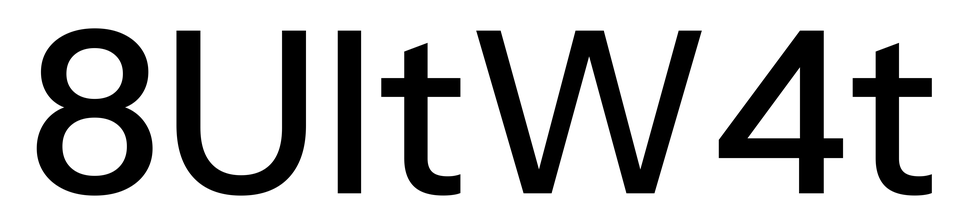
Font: InstrumentSans_Medium